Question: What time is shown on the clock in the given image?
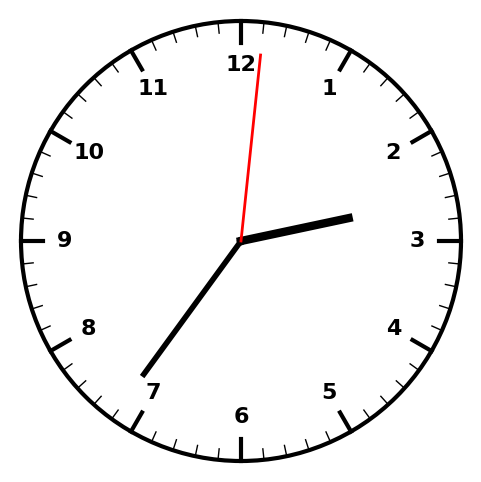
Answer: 02:36:01